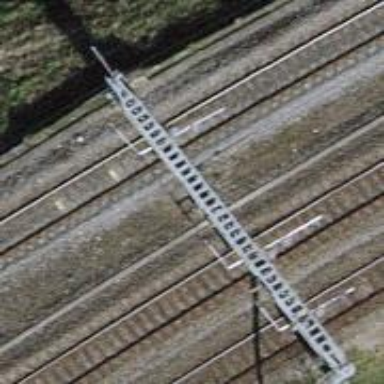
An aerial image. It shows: Railway signal.